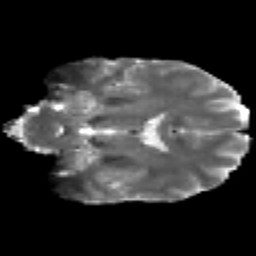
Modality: T2w
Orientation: coronal
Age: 31
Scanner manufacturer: siemens
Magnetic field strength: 3 T
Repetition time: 2.2 s
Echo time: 0.084 s